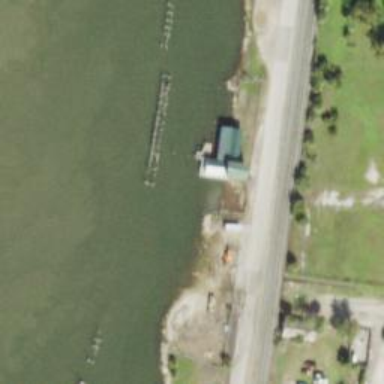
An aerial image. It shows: Pier with mooring facilities.